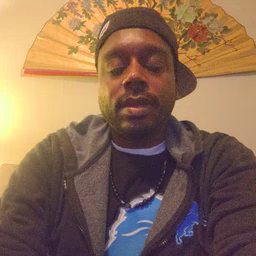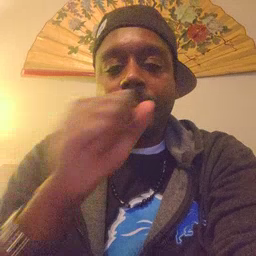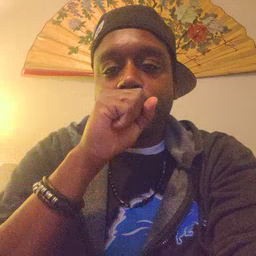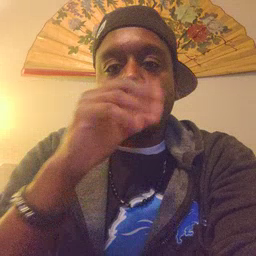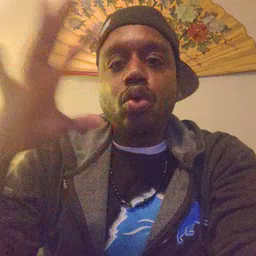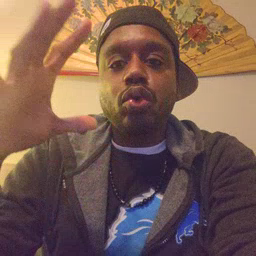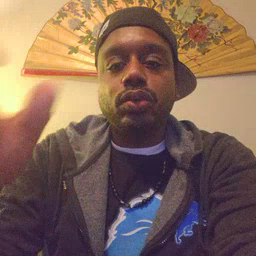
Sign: balloon